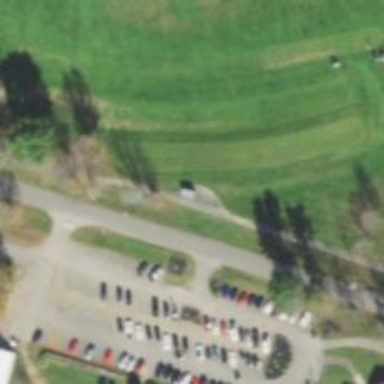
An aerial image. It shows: Path for both roads and golfers.